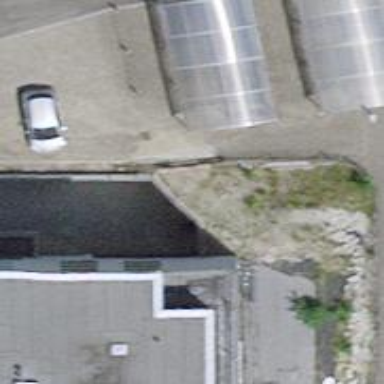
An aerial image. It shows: Parking entrance.